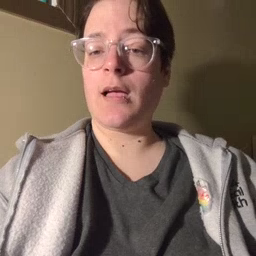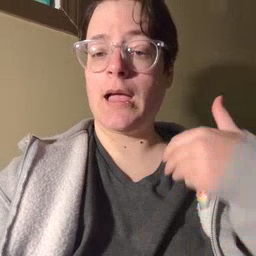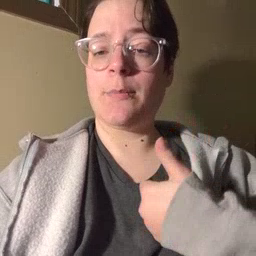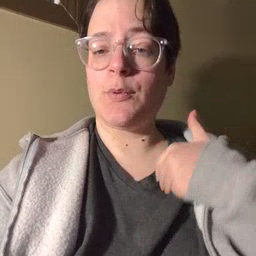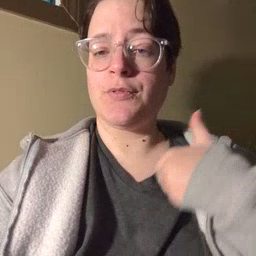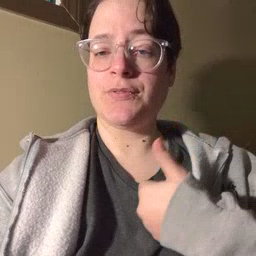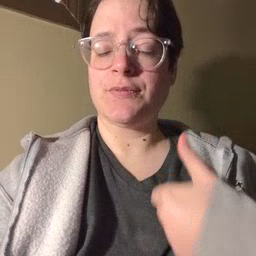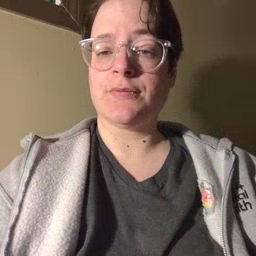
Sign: animal